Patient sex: F
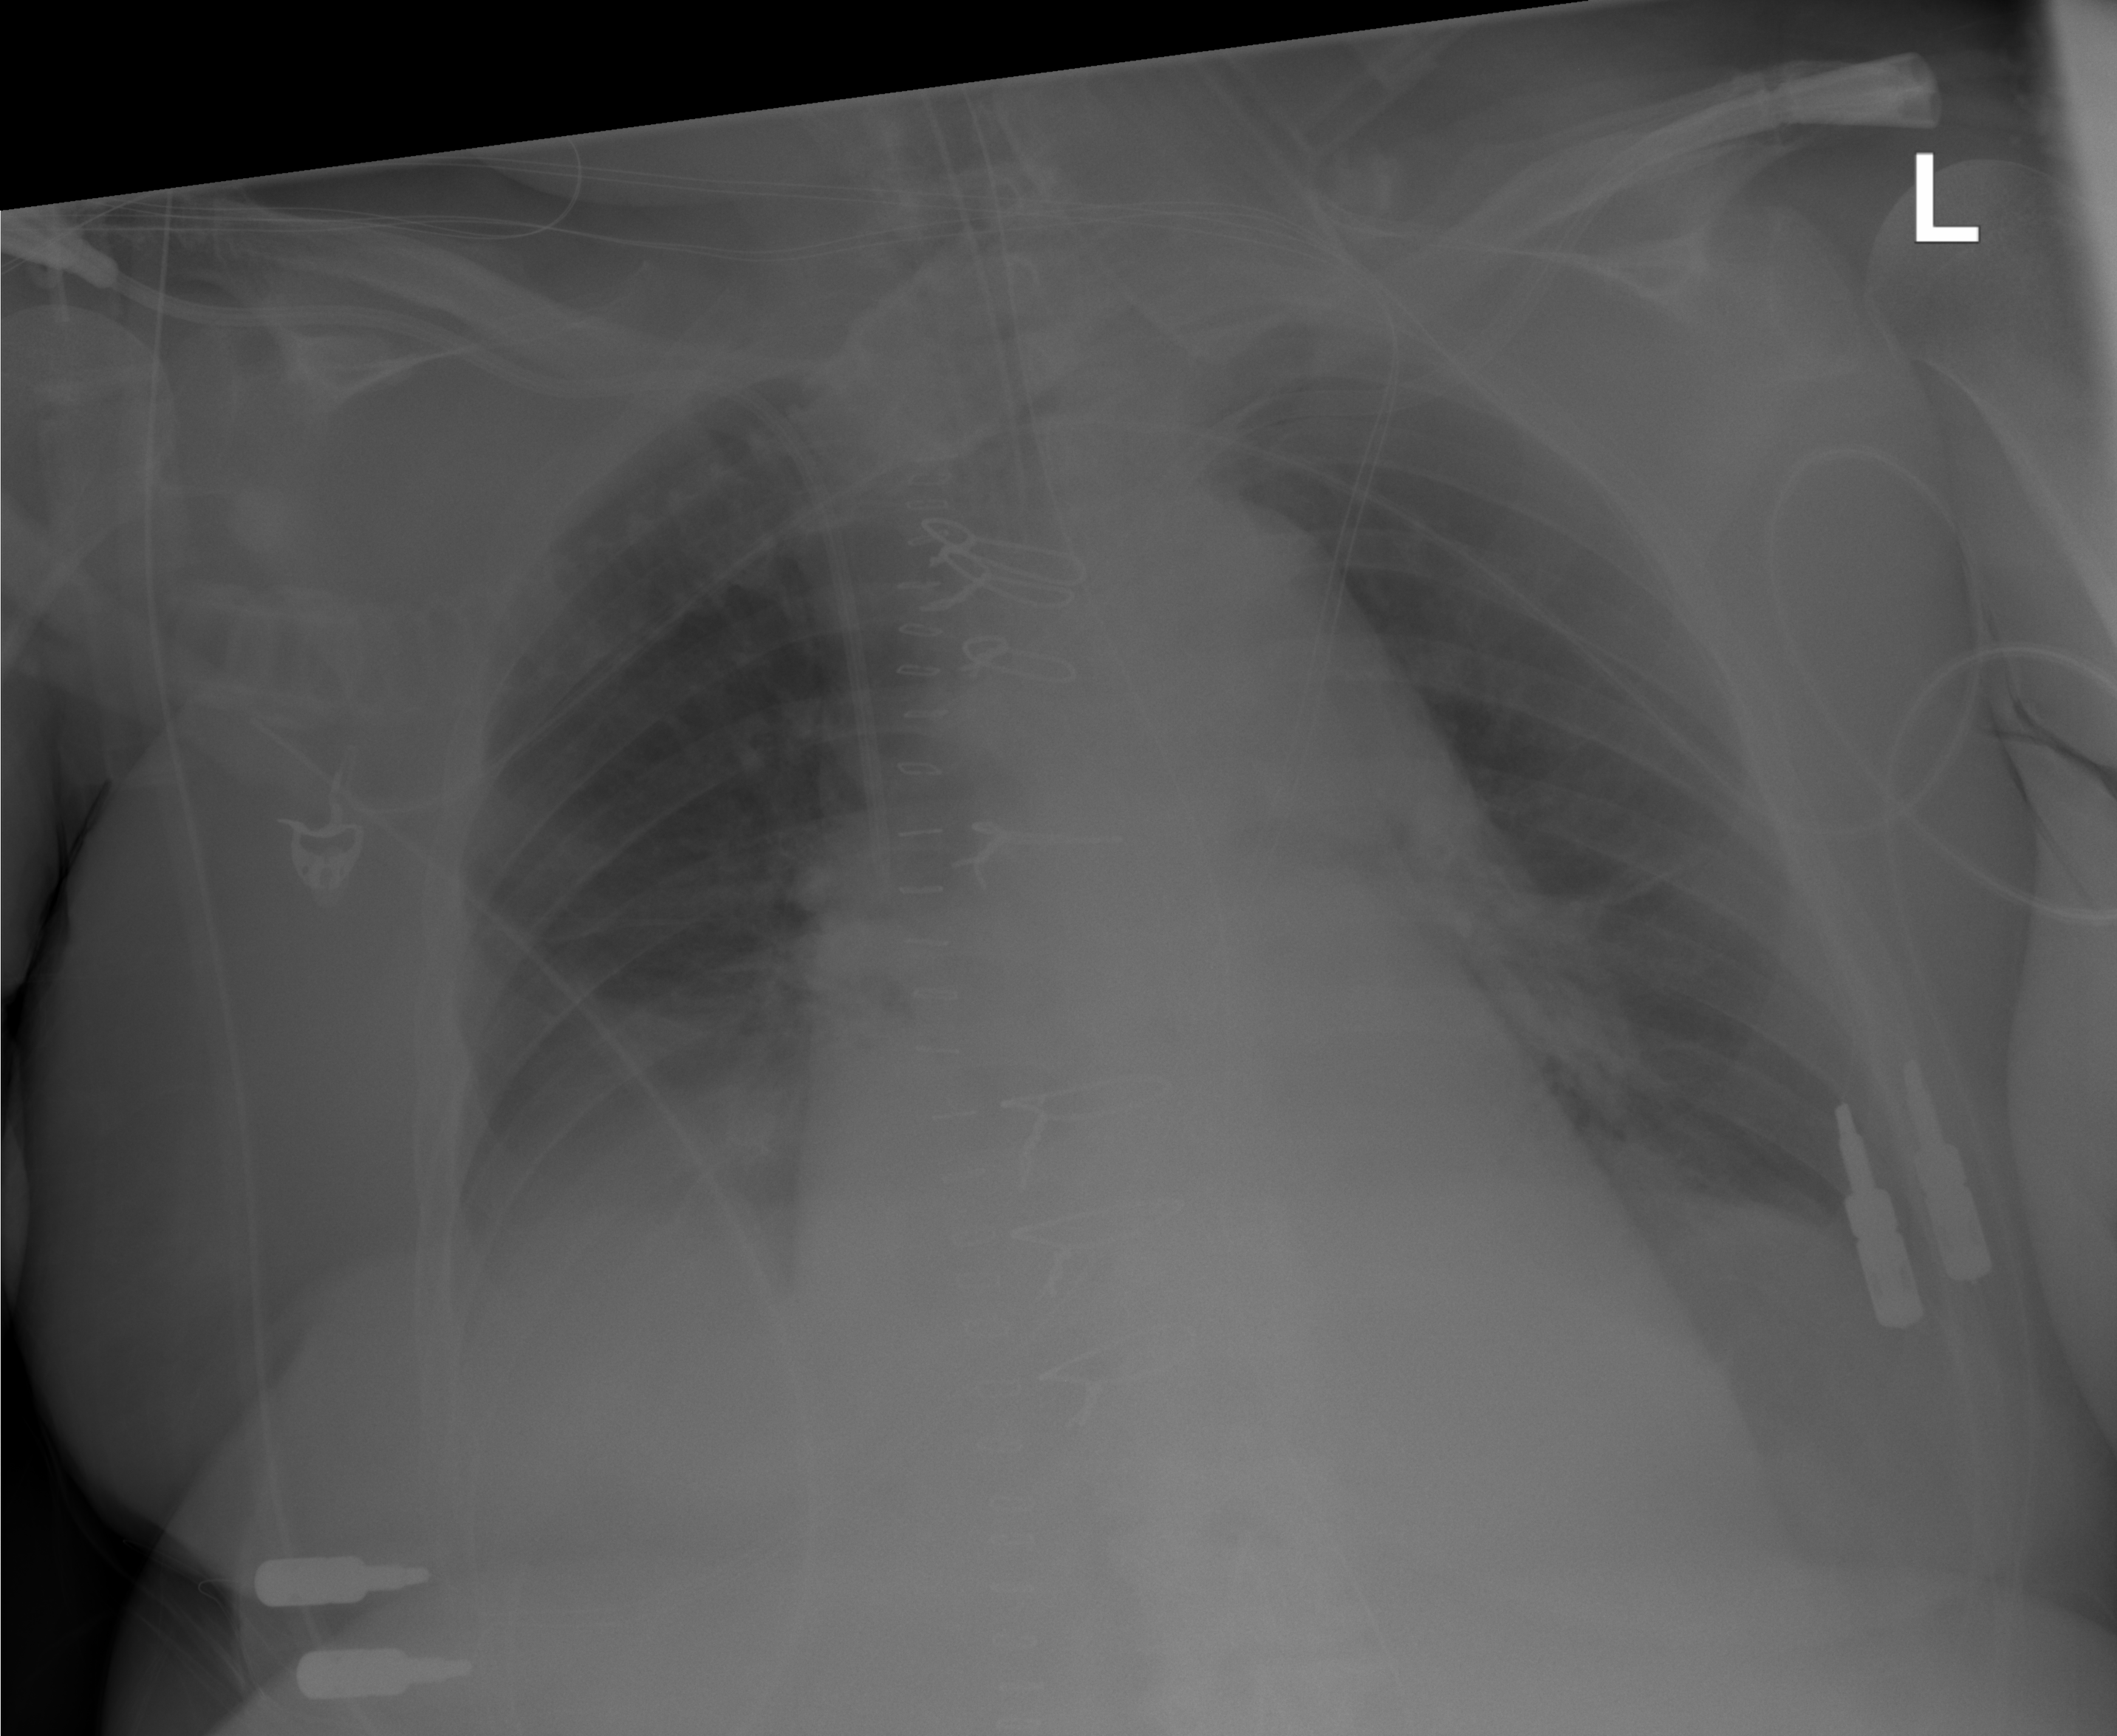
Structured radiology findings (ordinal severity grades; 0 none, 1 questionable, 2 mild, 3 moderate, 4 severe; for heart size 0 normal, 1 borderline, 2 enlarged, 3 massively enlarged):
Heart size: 1
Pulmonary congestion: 0
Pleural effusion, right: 2
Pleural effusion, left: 1
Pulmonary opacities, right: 0
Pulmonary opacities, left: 0
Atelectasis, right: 2
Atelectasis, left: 0